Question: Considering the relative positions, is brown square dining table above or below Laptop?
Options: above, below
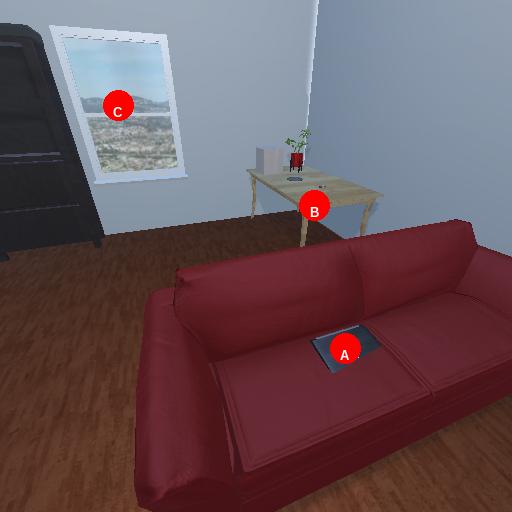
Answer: above